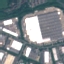
Land use / land cover: Industrial